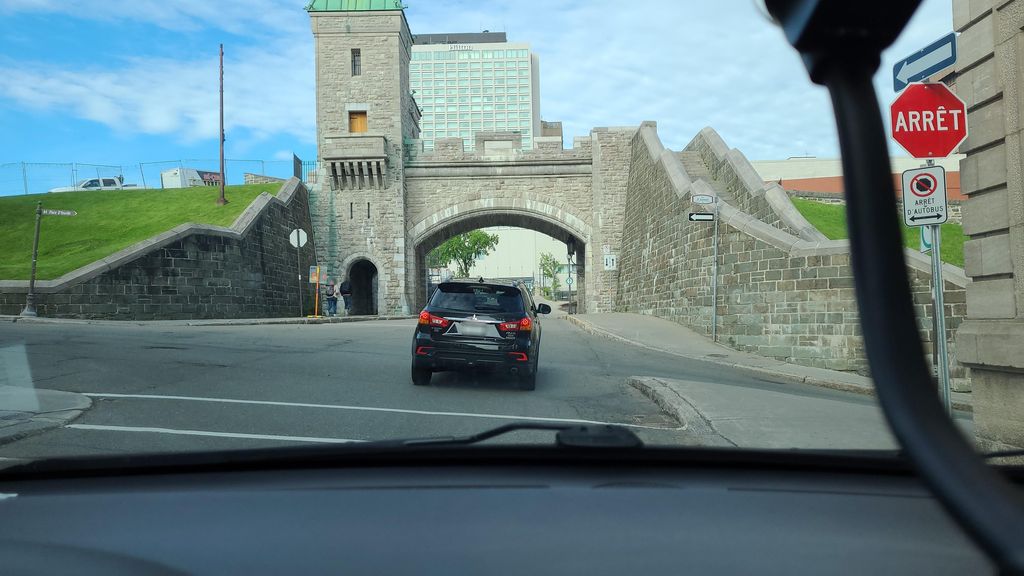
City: quebec_city